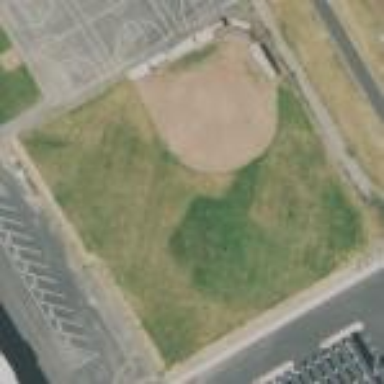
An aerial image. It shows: Baseball pitch for leisure land activities.